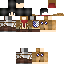
A male human skin with medium skin, wearing brown long hair dressed in a blue hoodie and brown pants, featuring a closed mouth.